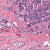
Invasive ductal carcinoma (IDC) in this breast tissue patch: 1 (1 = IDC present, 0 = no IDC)